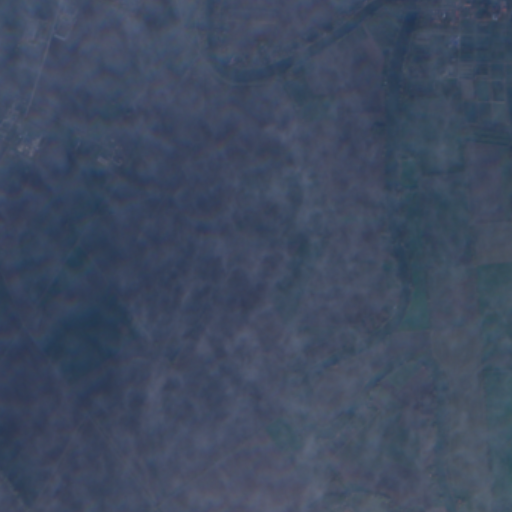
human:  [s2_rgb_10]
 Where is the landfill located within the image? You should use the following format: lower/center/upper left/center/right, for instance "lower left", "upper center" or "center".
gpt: The landfill is located in the center left of the image.
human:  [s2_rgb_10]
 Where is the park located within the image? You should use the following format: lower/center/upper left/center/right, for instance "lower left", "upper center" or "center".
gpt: The park is located in the upper center of the image.
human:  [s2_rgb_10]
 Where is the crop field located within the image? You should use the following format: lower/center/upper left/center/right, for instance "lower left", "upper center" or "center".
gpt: There is no crop field in the image.